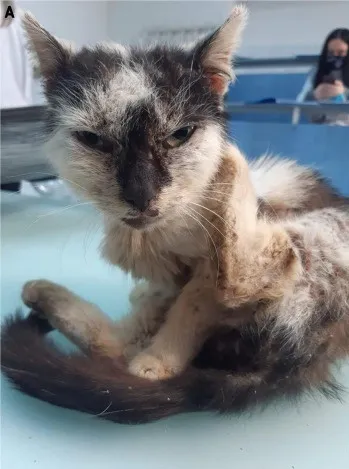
Clinical aspect of the 20-month-old female cat (case 2) before.
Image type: medical_photograph (skin_photograph)